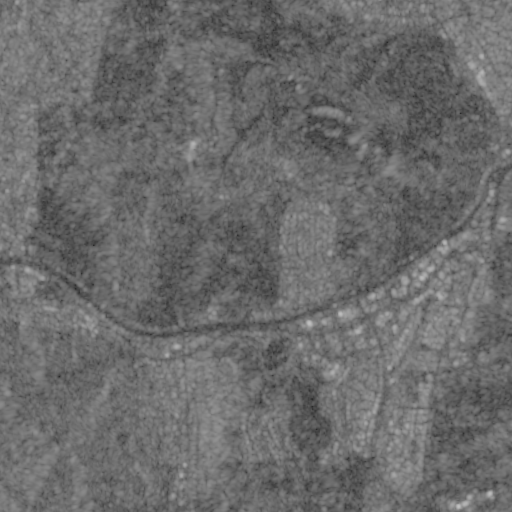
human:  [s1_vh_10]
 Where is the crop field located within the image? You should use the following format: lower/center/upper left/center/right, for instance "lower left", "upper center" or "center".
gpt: The crop field is located in the lower right of the image.
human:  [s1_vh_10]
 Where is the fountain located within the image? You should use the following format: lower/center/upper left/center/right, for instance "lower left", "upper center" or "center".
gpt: The fountain is located in the lower right of the image.
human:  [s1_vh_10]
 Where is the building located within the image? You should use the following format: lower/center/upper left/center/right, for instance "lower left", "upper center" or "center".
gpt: There is no building in the image.

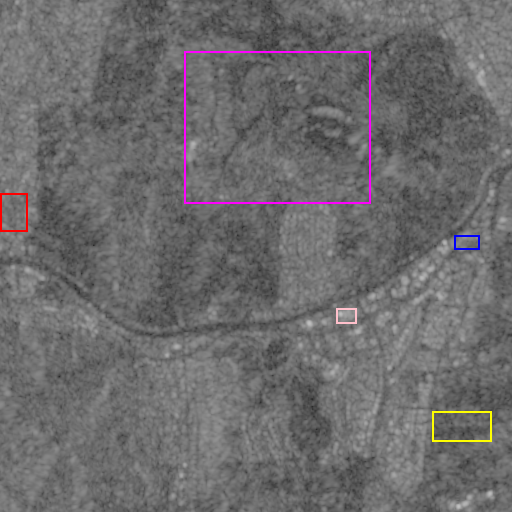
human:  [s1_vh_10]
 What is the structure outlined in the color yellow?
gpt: The structure outlined in yellow is a crop field.
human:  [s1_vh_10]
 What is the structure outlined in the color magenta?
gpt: The structure outlined in magenta is a landfill.
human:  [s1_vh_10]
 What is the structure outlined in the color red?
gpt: The structure outlined in red is a park.
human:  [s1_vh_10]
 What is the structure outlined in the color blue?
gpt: The structure outlined in blue is a parking lot.
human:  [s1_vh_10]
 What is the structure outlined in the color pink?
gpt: The structure outlined in pink is a building.
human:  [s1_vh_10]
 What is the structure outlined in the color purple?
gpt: There is no purple outline.